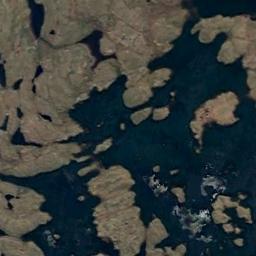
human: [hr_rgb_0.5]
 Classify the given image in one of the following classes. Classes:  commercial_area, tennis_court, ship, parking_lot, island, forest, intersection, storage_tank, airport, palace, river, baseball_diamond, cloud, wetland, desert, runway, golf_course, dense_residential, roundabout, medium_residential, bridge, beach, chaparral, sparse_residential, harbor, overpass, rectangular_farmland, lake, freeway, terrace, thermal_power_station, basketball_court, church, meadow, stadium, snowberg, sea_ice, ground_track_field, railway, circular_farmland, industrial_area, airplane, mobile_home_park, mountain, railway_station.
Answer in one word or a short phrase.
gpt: wetland